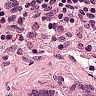
Metastatic tissue present: no